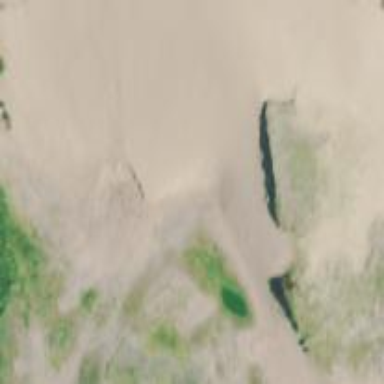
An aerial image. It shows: Natural area covered with sand.